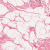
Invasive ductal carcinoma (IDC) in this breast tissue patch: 0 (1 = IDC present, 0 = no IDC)